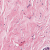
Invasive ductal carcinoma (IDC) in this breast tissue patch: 0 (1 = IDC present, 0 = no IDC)